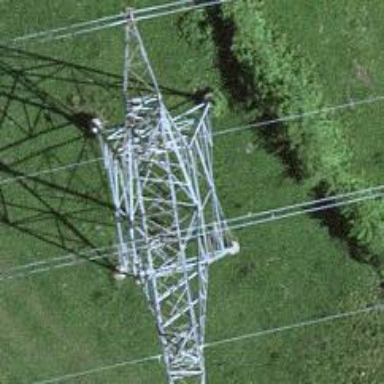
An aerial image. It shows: Towering power structure.